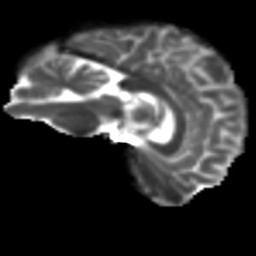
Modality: T2w
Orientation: sagittal
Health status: ill
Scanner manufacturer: siemens
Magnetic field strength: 3 T
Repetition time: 6.8 s
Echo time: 0.097 s